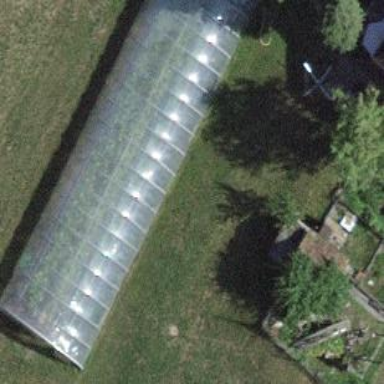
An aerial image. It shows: Greenhouse.